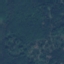
Label: Forest